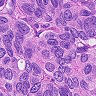
Metastatic tissue present: yes